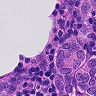
Metastatic tissue present: no